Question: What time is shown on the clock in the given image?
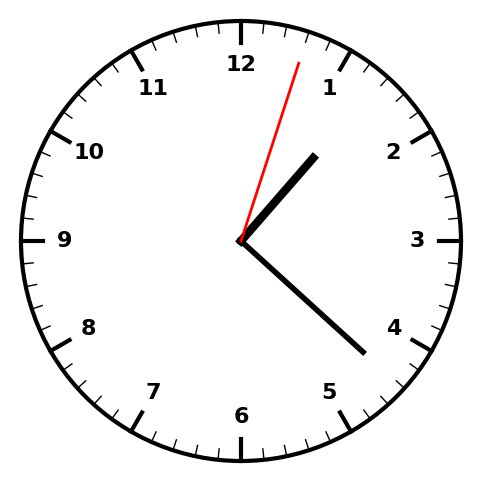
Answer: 01:22:03